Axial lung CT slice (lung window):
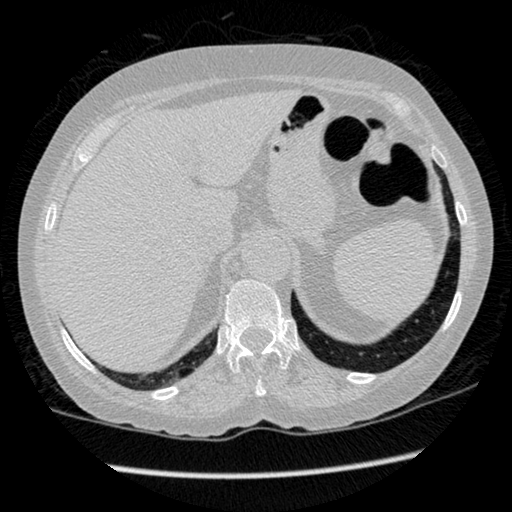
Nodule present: no